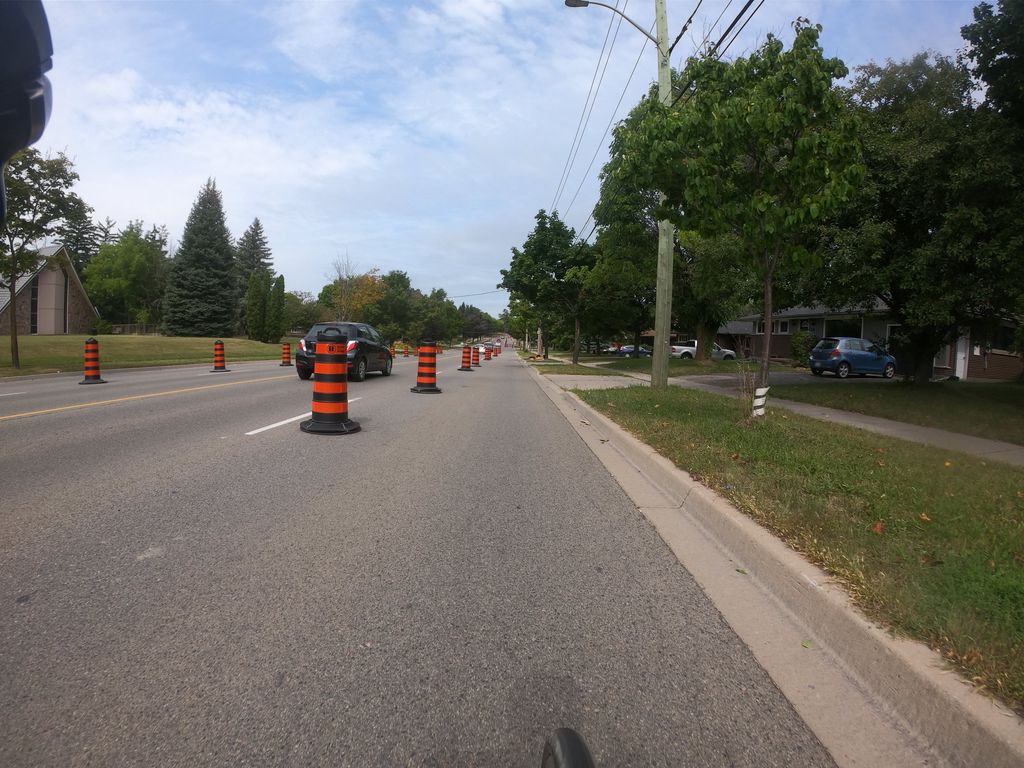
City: kitchener-waterloo